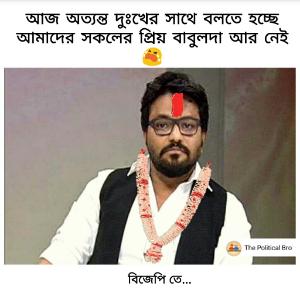
Text: আজ অত্যন্ত দুঃখের সাথে বলতে হচ্ছে আমাদের সকলের প্রিয় বাবুল দা আর নেই বিজেপি তে
Label: Non Hate